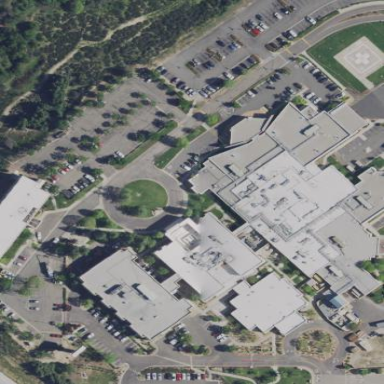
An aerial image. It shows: Hospital providing healthcare services.